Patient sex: F
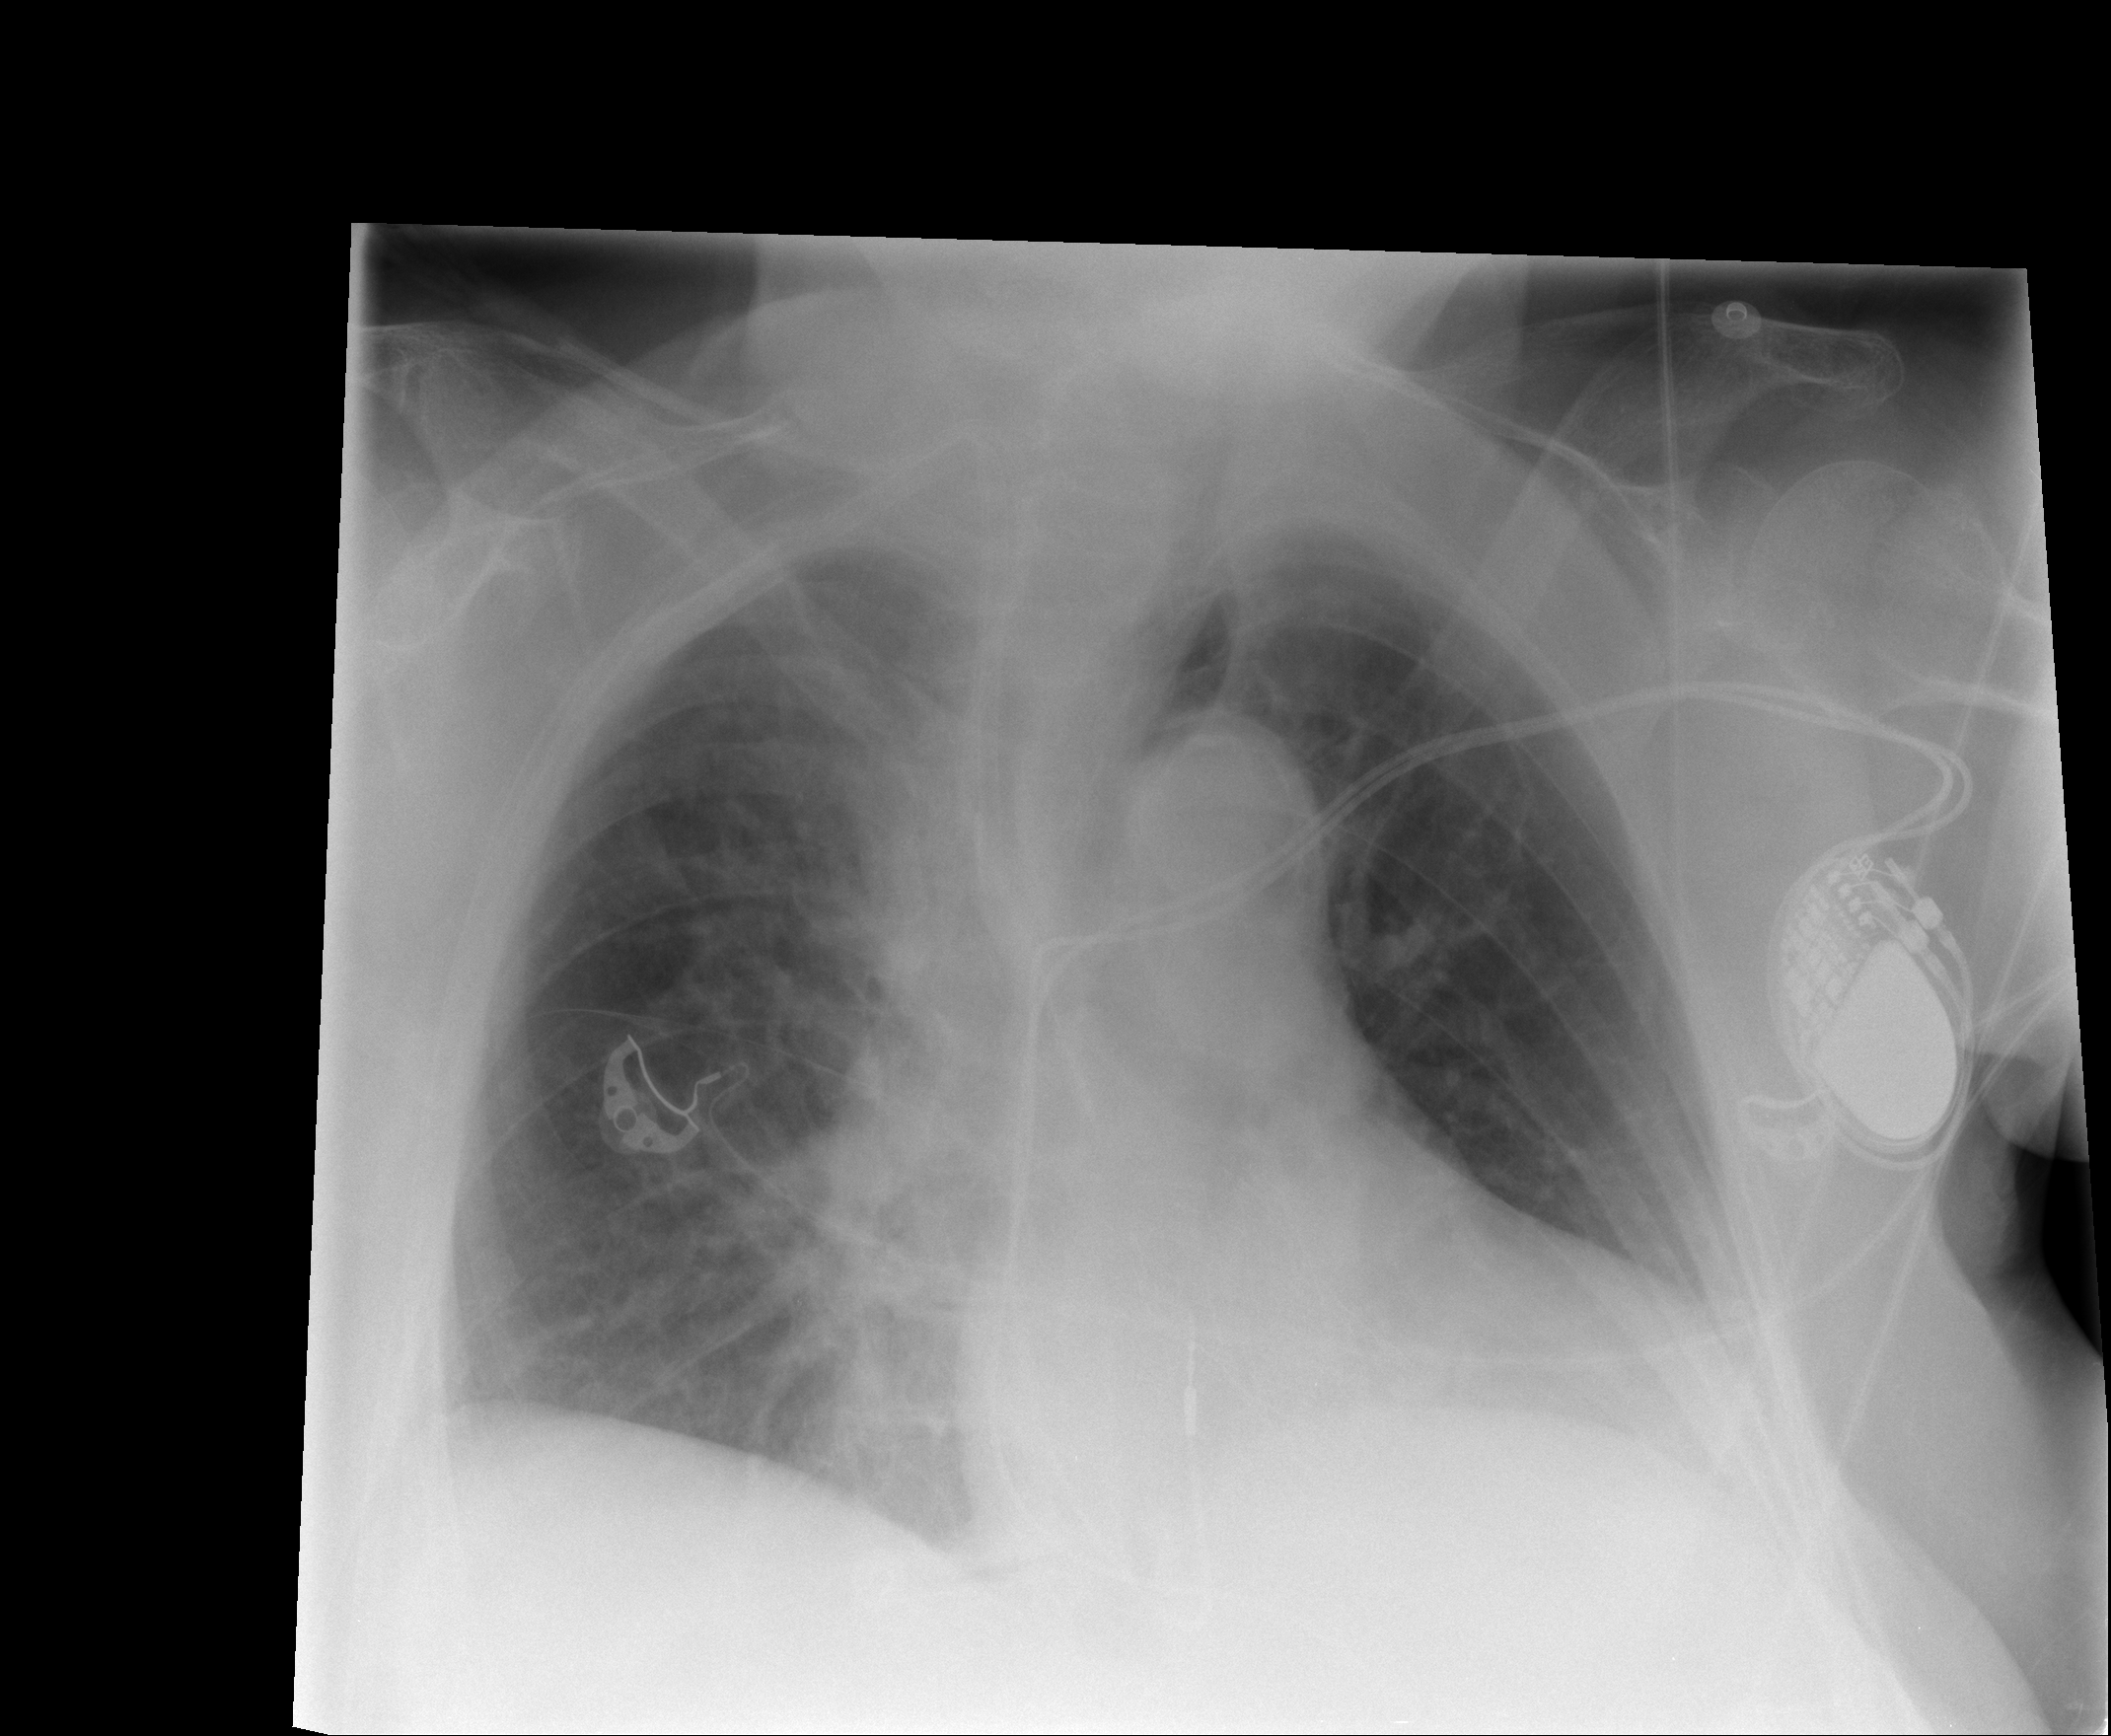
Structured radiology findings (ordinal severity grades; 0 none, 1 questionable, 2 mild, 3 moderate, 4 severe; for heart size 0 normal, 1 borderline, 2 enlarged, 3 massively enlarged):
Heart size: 0
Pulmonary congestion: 0
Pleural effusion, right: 0
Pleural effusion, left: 0
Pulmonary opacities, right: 1
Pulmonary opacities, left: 0
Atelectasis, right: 0
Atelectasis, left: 0